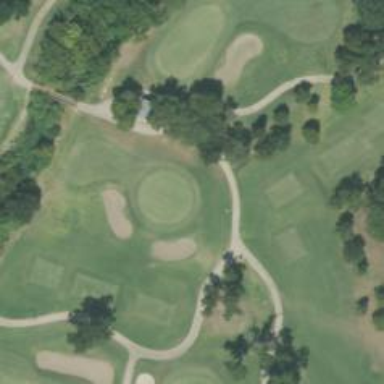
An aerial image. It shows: Path for both road and golf.